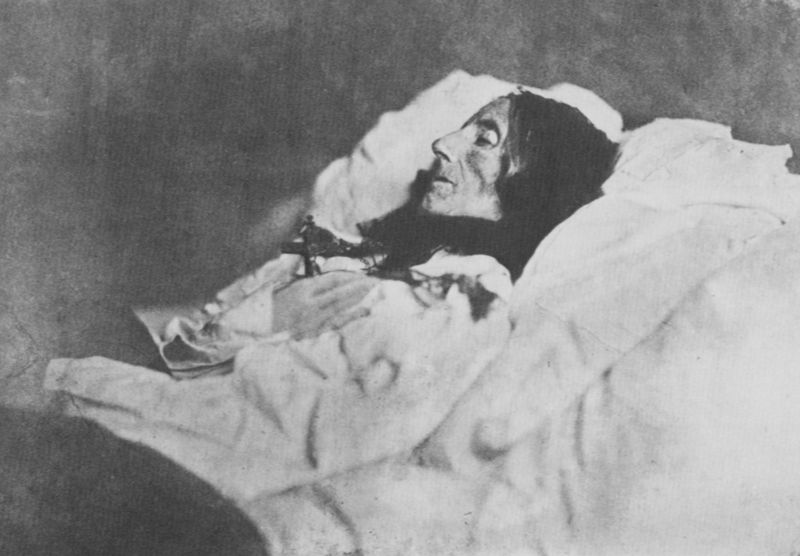
Titel: Die Dichterin Marceline Desbordes-Valmore auf ihrem Totenbett
Künstler: Gaspard-Félix Tournachon
Schlagwörter: hand, mann, weiß, blume, brust, finger, frau, frisur, grau, haar, hintergrund, mund, nase, profil, schwarz, stirn, schal, alt, hemd, wand, arme, augen, falten, gesicht, halten, leiche, tod, tot, toter, hände, portrait, porträt, auge, haare, decke, nachthemd, lippen, ruhig, wangen, liegen, schlafen, kissen, polster, brauen, bett, laken, wange, liegend, dünn, geschlossen, lider, unscharf, foto, fotografie, photographie, knochen, penis, krank, kreuz, schwarz weiss, tote, nasenloch, photo, bettzeug, eingefallen, leintuch, amulett, gestorben, leichnam, narbe, sterben, totenbett, verstorben, krankheit, backe, herz, rosenkranz, kranke, aufgebahrt, gebettet, fotographie, mager, kopfkissen, sterbebett, seelig, gefalten, beklemmend, verstorbene, sterbebild, bettzeig, lakebn, yeti, serbende, schwart-weiss